【题型】解答题　【知识点】平面几何　【难度】easy
已知太阳光线与水平线的夹角为 $60^\circ$（如图），如果一个圆形物体在水平线上形成的影长为 $10\sqrt{3}$ 米。

\medskip

(1) 请在图所示的直线 $MN$ 上画出表示这个圆形物体影长的线段；

(2) 求这个圆形物体的半径长。
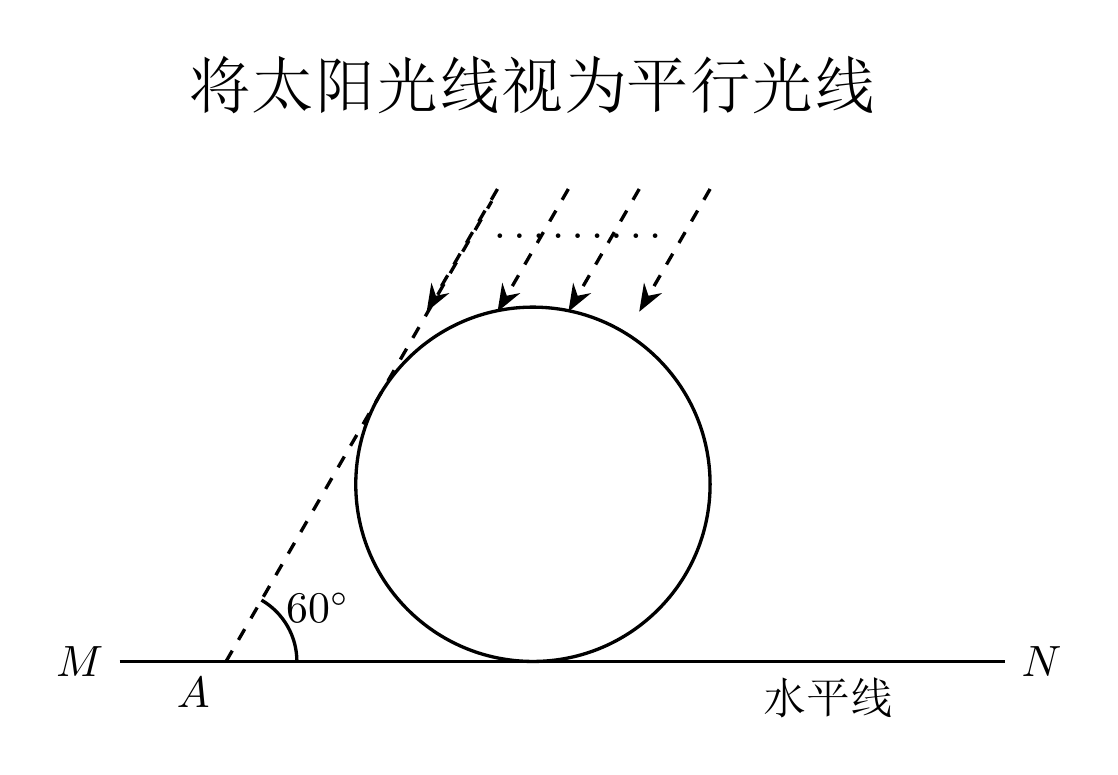
【解答】
【详解】
(1) 解：如图所示，找到圆心 $O$，画出过点 $C$ 的切线，$AB$ 为表示影长的线段；

(2) 解：设 $AF$、$BE$、$MN$ 上的切点分别为 $D$、$C$、$H$，如图所示。

$\therefore OD = OC = OH = r$，$\angle ADO = \angle AHO = \angle OHB = \angle OCB = 90^\circ$，

又 $\because OA = OA$，$OB = OB$，

$\therefore \text{Rt}\triangle AOD \cong \text{Rt}\triangle AOH$，$\text{Rt}\triangle BOC \cong \text{Rt}\triangle BOH$。

$\therefore \angle OAH = \angle OAD = \frac{1}{2}\angle DAH = 30^\circ$，

$\because AF \parallel BC$，

$\therefore \angle ABC = 180^\circ - \angle DAH = 120^\circ$，

$\therefore \angle ABO = \angle OBC = \frac{1}{2}\angle ABC = 60^\circ$，

设 $OH = x$，

在 $\text{Rt}\triangle AOH$ 中，$AH = x \cdot \cot 30^\circ = \sqrt{3}x$；

在 $\text{Rt}\triangle BOH$ 中，$BH = x \cdot \cot 60^\circ = \frac{\sqrt{3}}{3}x$；

依据题意，得：$\sqrt{3}x + \frac{\sqrt{3}}{3}x = 10\sqrt{3}$

解得 $x = \frac{15}{2}$。

答：该圆形物体的半径长为 $\frac{15}{2}$ 米。

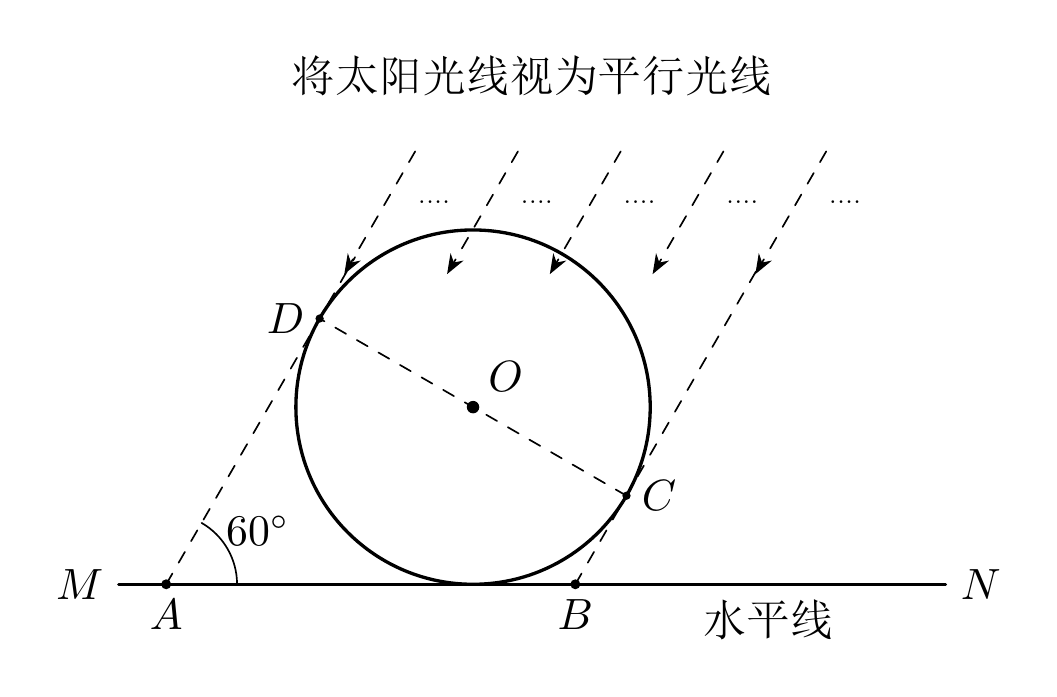
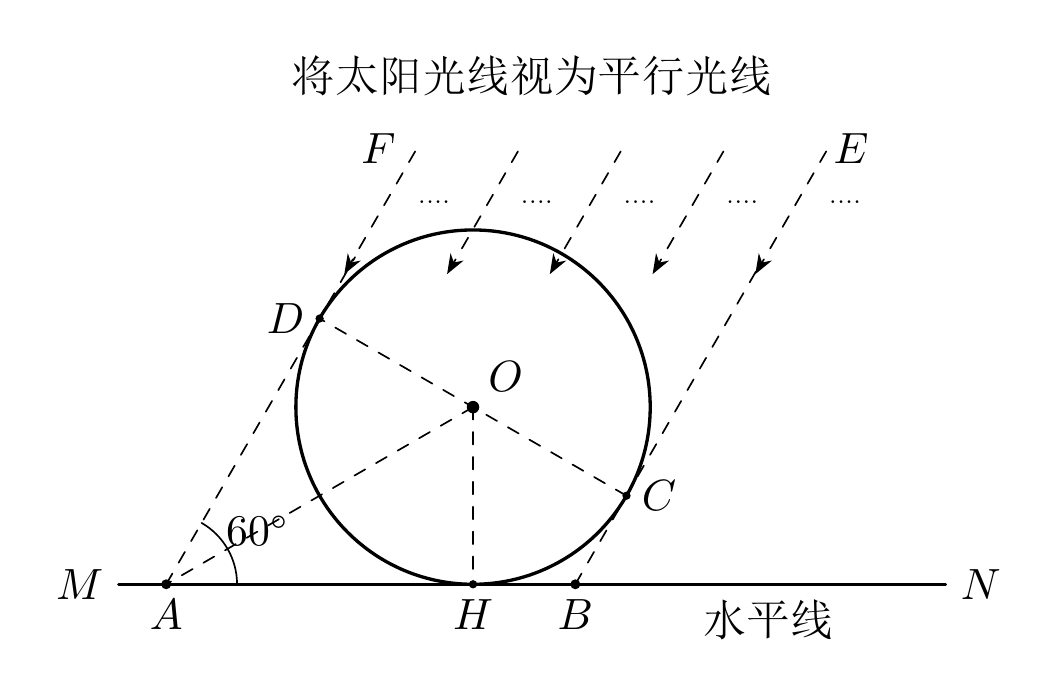